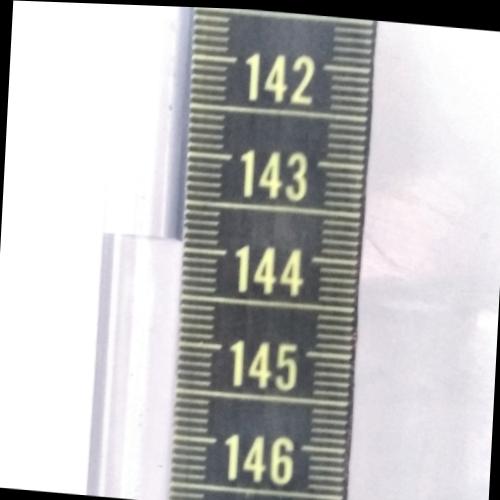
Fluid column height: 143.9 cm